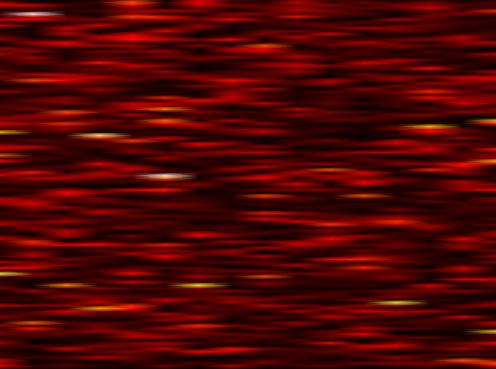
Label: UFMC